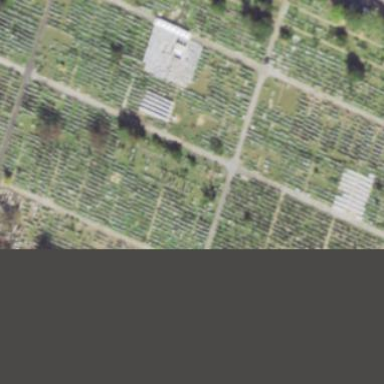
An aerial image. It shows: Sector in the cemetery.